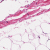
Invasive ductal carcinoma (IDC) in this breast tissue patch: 0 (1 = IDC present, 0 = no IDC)